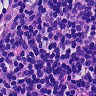
Metastatic tissue present: no